Question: I'm trying to make my linearLayout scrollable programmatically but it doesnt work. Im just new in android so pls be nice tnx!..
full code
'''
ScrollView scrollView= new ScrollView(this);
LinearLayout mainLayout= new LinearLayout(this);
mainLayout.setOrientation(LinearLayout.VERTICAL);
for (int i = 1; i <= 20; i++) {
LinearLayout linearLayout = new LinearLayout(this);
linearLayout.setOrientation(LinearLayout.HORIZONTAL);
linearLayout.setTag(i);
Button btn1 = new Button(this);
btn1.setId(i);
final int id_ = btn1.getId();
btn1.setText("button " + id_);
btn1 = ((Button) findViewById(id_));
btn1.setOnClickListener(new View.OnClickListener() {
public void onClick(View view) {
Toast.makeText(view.getContext(),
"Button 1 clicked index = " + id_, Toast.LENGTH_SHORT)
.show();
}
});
linearLayout.addView(btn1);
mainLayout.addView(linearLayout);
}
scrollView.addView(mainLayout);
setContentView(scrollView);
'''
Error stack trace

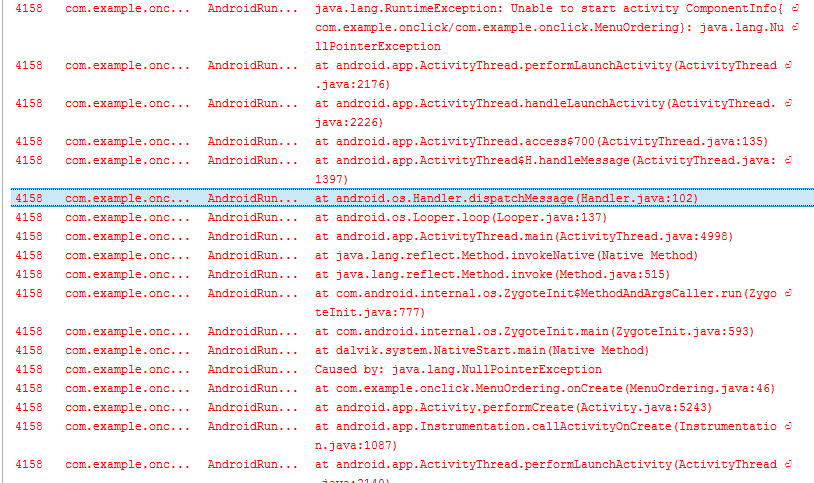
Answer: The issue is 'btn1 = ((Button) findViewById(id_));'
This should look like 'btn1 = (Button) findViewById(R.id.whatever_your_id_is_in_xml);'
Because you don't supply an id it never finds your button, so btn1 is null when you try to set the listener
(find view is looking in the xml / root view for this id, you dont need to do this - you already have the button because you created it programmatically)
The solution in your case is simply to remove this line compeltely: 'btn1 = ((Button) findViewById(id_));'